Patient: sex M, age 60
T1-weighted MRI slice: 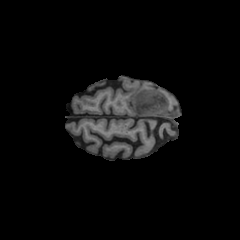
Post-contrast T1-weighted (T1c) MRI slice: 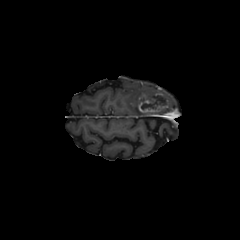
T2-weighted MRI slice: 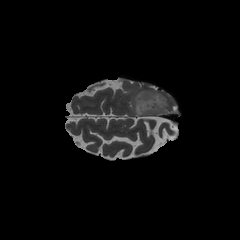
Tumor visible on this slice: yes
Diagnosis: Glioblastoma, IDH-wildtype
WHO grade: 4